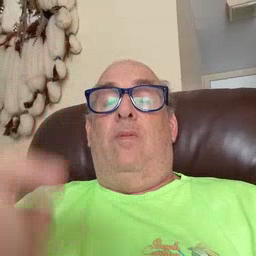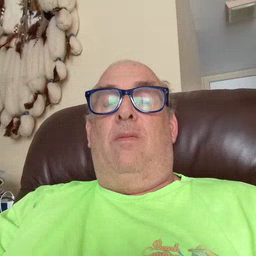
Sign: open